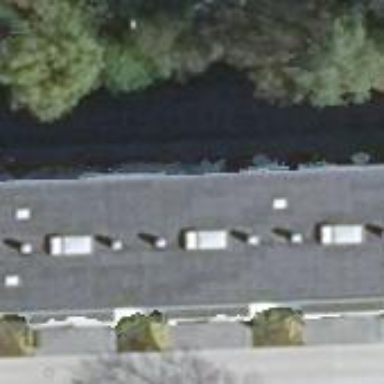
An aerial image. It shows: View of apartment building.